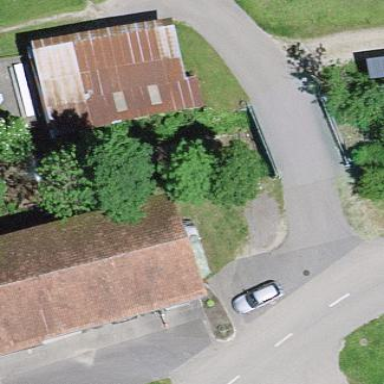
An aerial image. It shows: Shed.